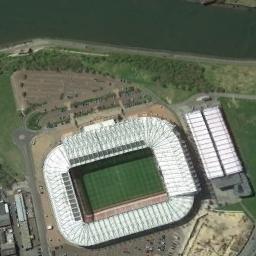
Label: stadium